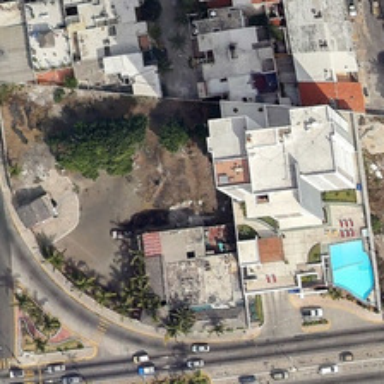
There are two trees in front of the white roof .